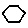
Label: hexagon